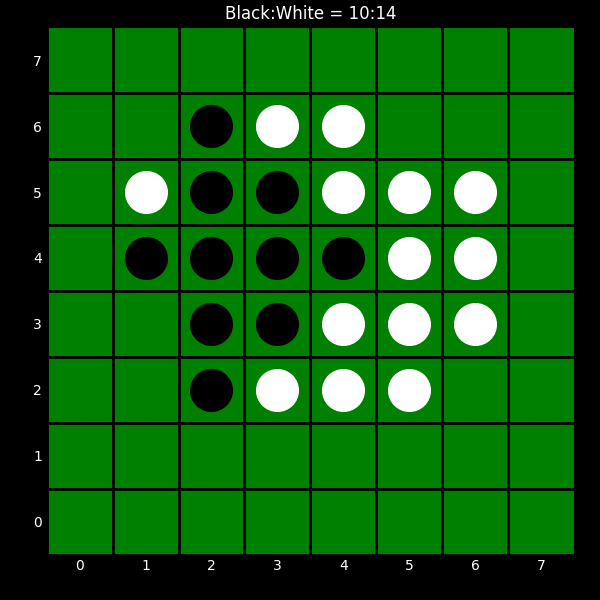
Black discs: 10
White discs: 14